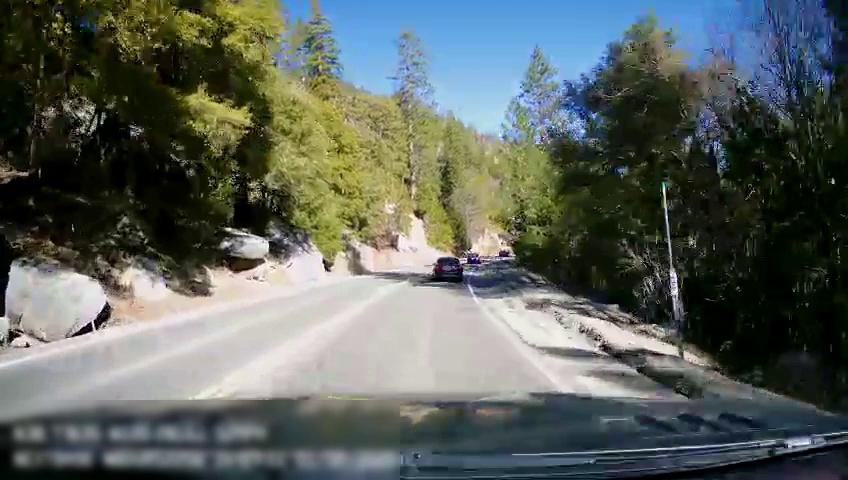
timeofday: Day
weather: Sunny
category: Drivable Space
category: Vehicles | Car
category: Vehicles | Car
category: Lanes | Opposite Lane
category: Lanes | Current Lane